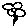
Label: flower